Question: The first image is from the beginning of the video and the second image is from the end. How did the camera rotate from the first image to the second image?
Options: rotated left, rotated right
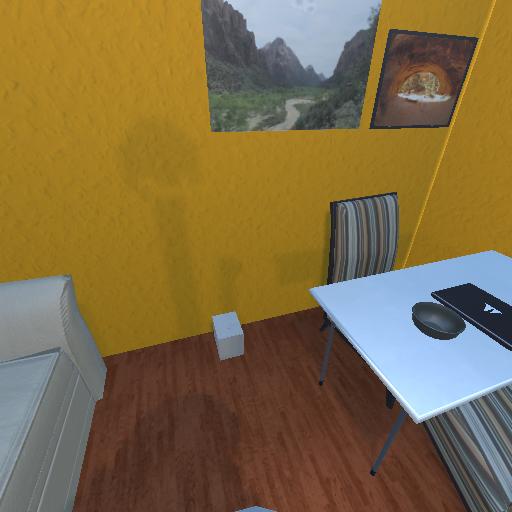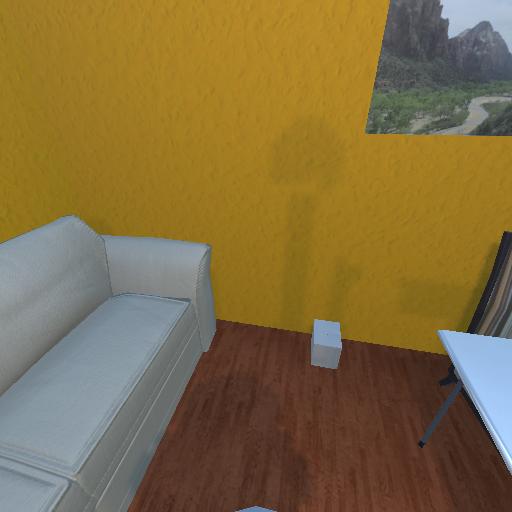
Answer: rotated left